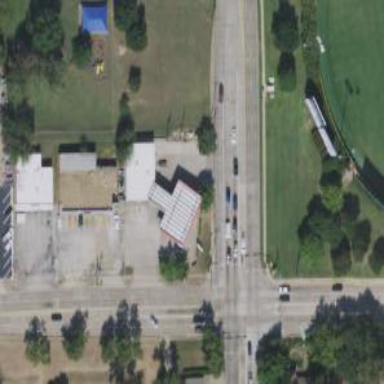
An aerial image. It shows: Convenience shop.